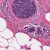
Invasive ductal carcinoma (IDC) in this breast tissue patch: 0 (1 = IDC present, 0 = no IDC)